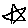
Label: star